Question: Im trying to check and download .net framework if it is not already installed
Im following <URL>
The project works fine,in win 7.But in windows xp with internet explorer 6.This error opens up

As mentioned in the project page,there are some issues in case of IE6.What is the reason for this error and is there a way to solve this.
Plus i expect that almost all users using XP will have a newer version of windows explorer(if this error occurs due to old IE Version)
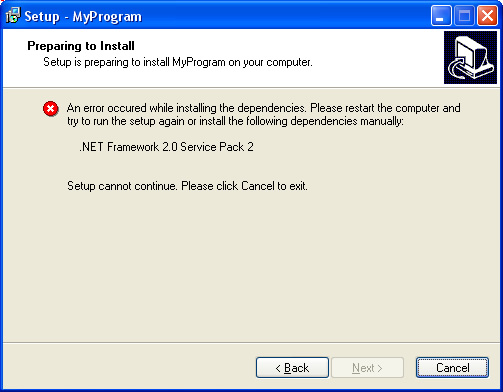
Answer: My guess is there is problem with WIC or Windows Installer not IE6.
.net Framework may use some components from IE but there is many other stuff to check.
Simply open the .iss file and read the dependencies at header, e.g.:
(dotnetfx20.iss)
'''
// requires Windows 2000 Service Pack 3, Windows 98, Windows 98 Second Edition, Windows ME, Windows Server 2003, Windows XP Service Pack 2
// requires internet explorer 5.0.1 or higher
// requires windows installer 2.0 on windows 98, ME
// requires Windows Installer 3.1 on windows 2000 or higher
// http://www.microsoft.com/downloads/details.aspx?FamilyID=0856eacb-4362-4b0d-8edd-aab15c5e04f5
'''
So you need to check whether all dependencies are satisfied - e.g. for check file msi31.iss (again inside it there may be other dependencies) and check whether it was installed succesfully.
You need to have all dependencies installed correctly to install .net Framework correctly!